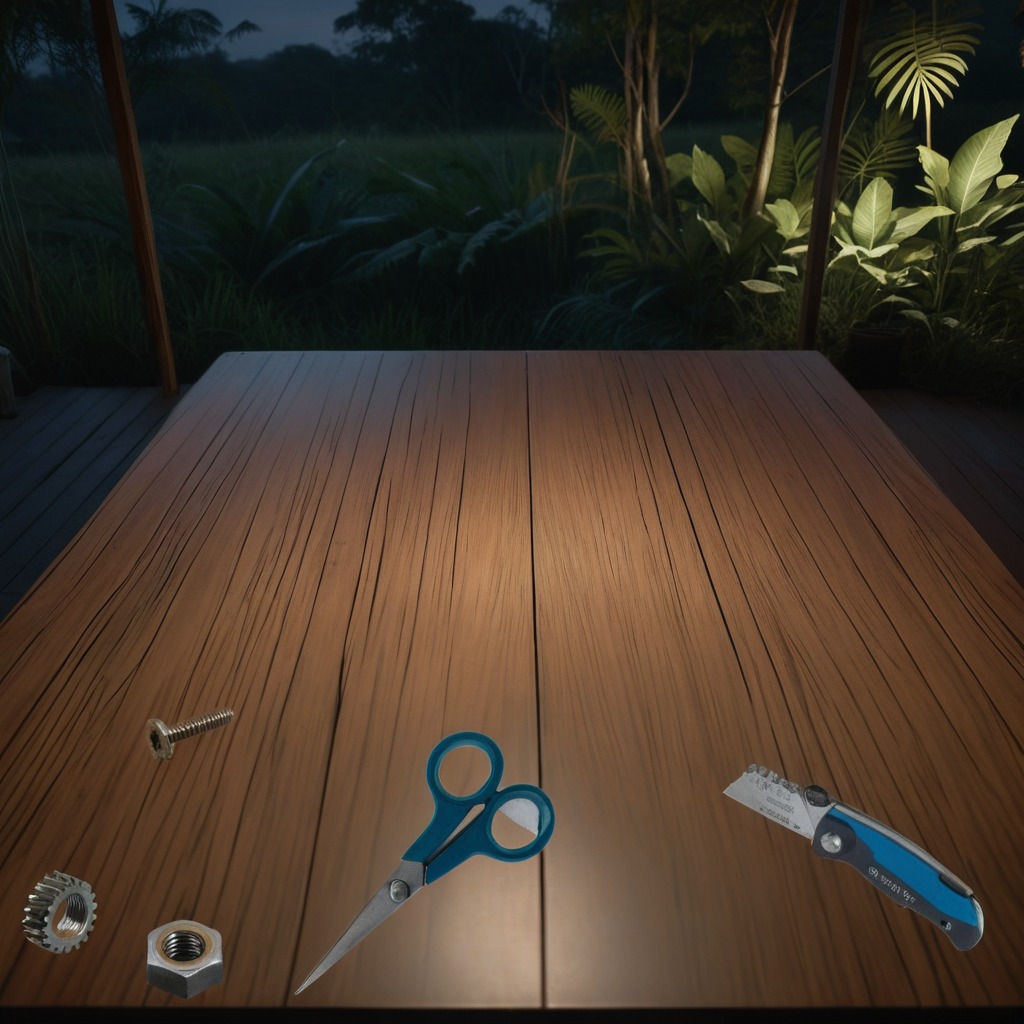
A steel gear with teeth, a utility knife, a metal machine screw, a metal nut, and a pair of scissors are lying on the wooden table.